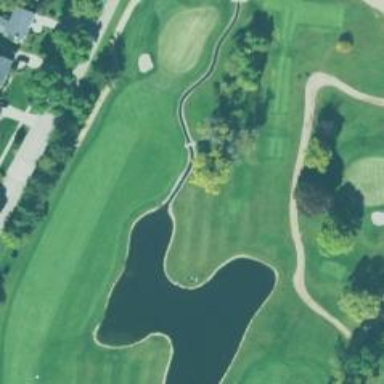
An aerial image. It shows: Water hazard on golf course. The hazard is natural water feature.